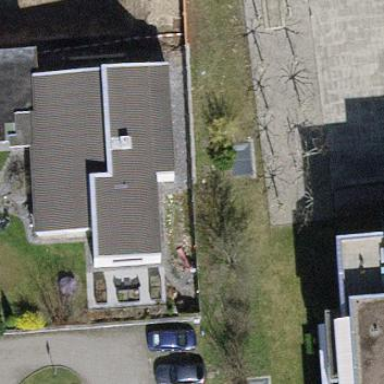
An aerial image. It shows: Flat-roofed building.